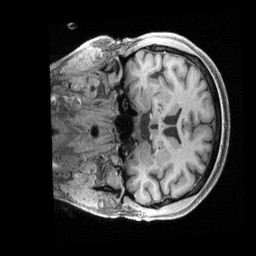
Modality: T1w
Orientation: coronal
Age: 67
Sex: female
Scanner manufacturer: siemens
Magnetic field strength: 3 T
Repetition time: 2.4 s
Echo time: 0.00228 s